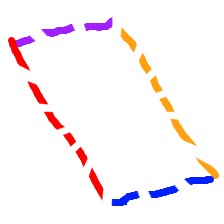
Shape: parallelogram